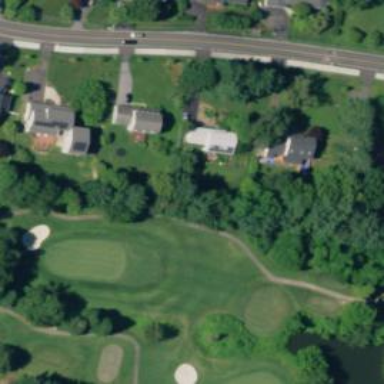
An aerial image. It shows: Path for both road and golf.